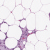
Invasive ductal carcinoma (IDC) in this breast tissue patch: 0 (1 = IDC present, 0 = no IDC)